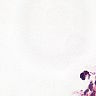
Metastatic tissue present: no